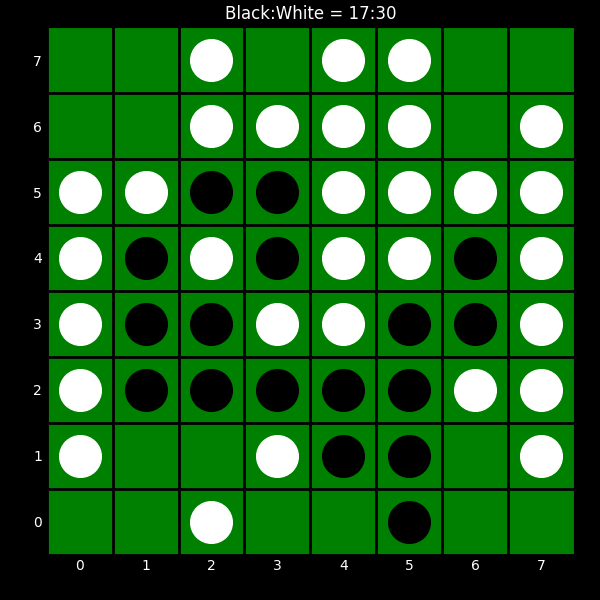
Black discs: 17
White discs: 30